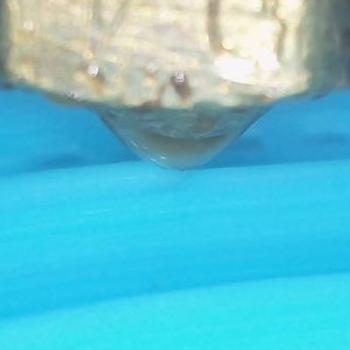
Flow rate: 149%